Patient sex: M
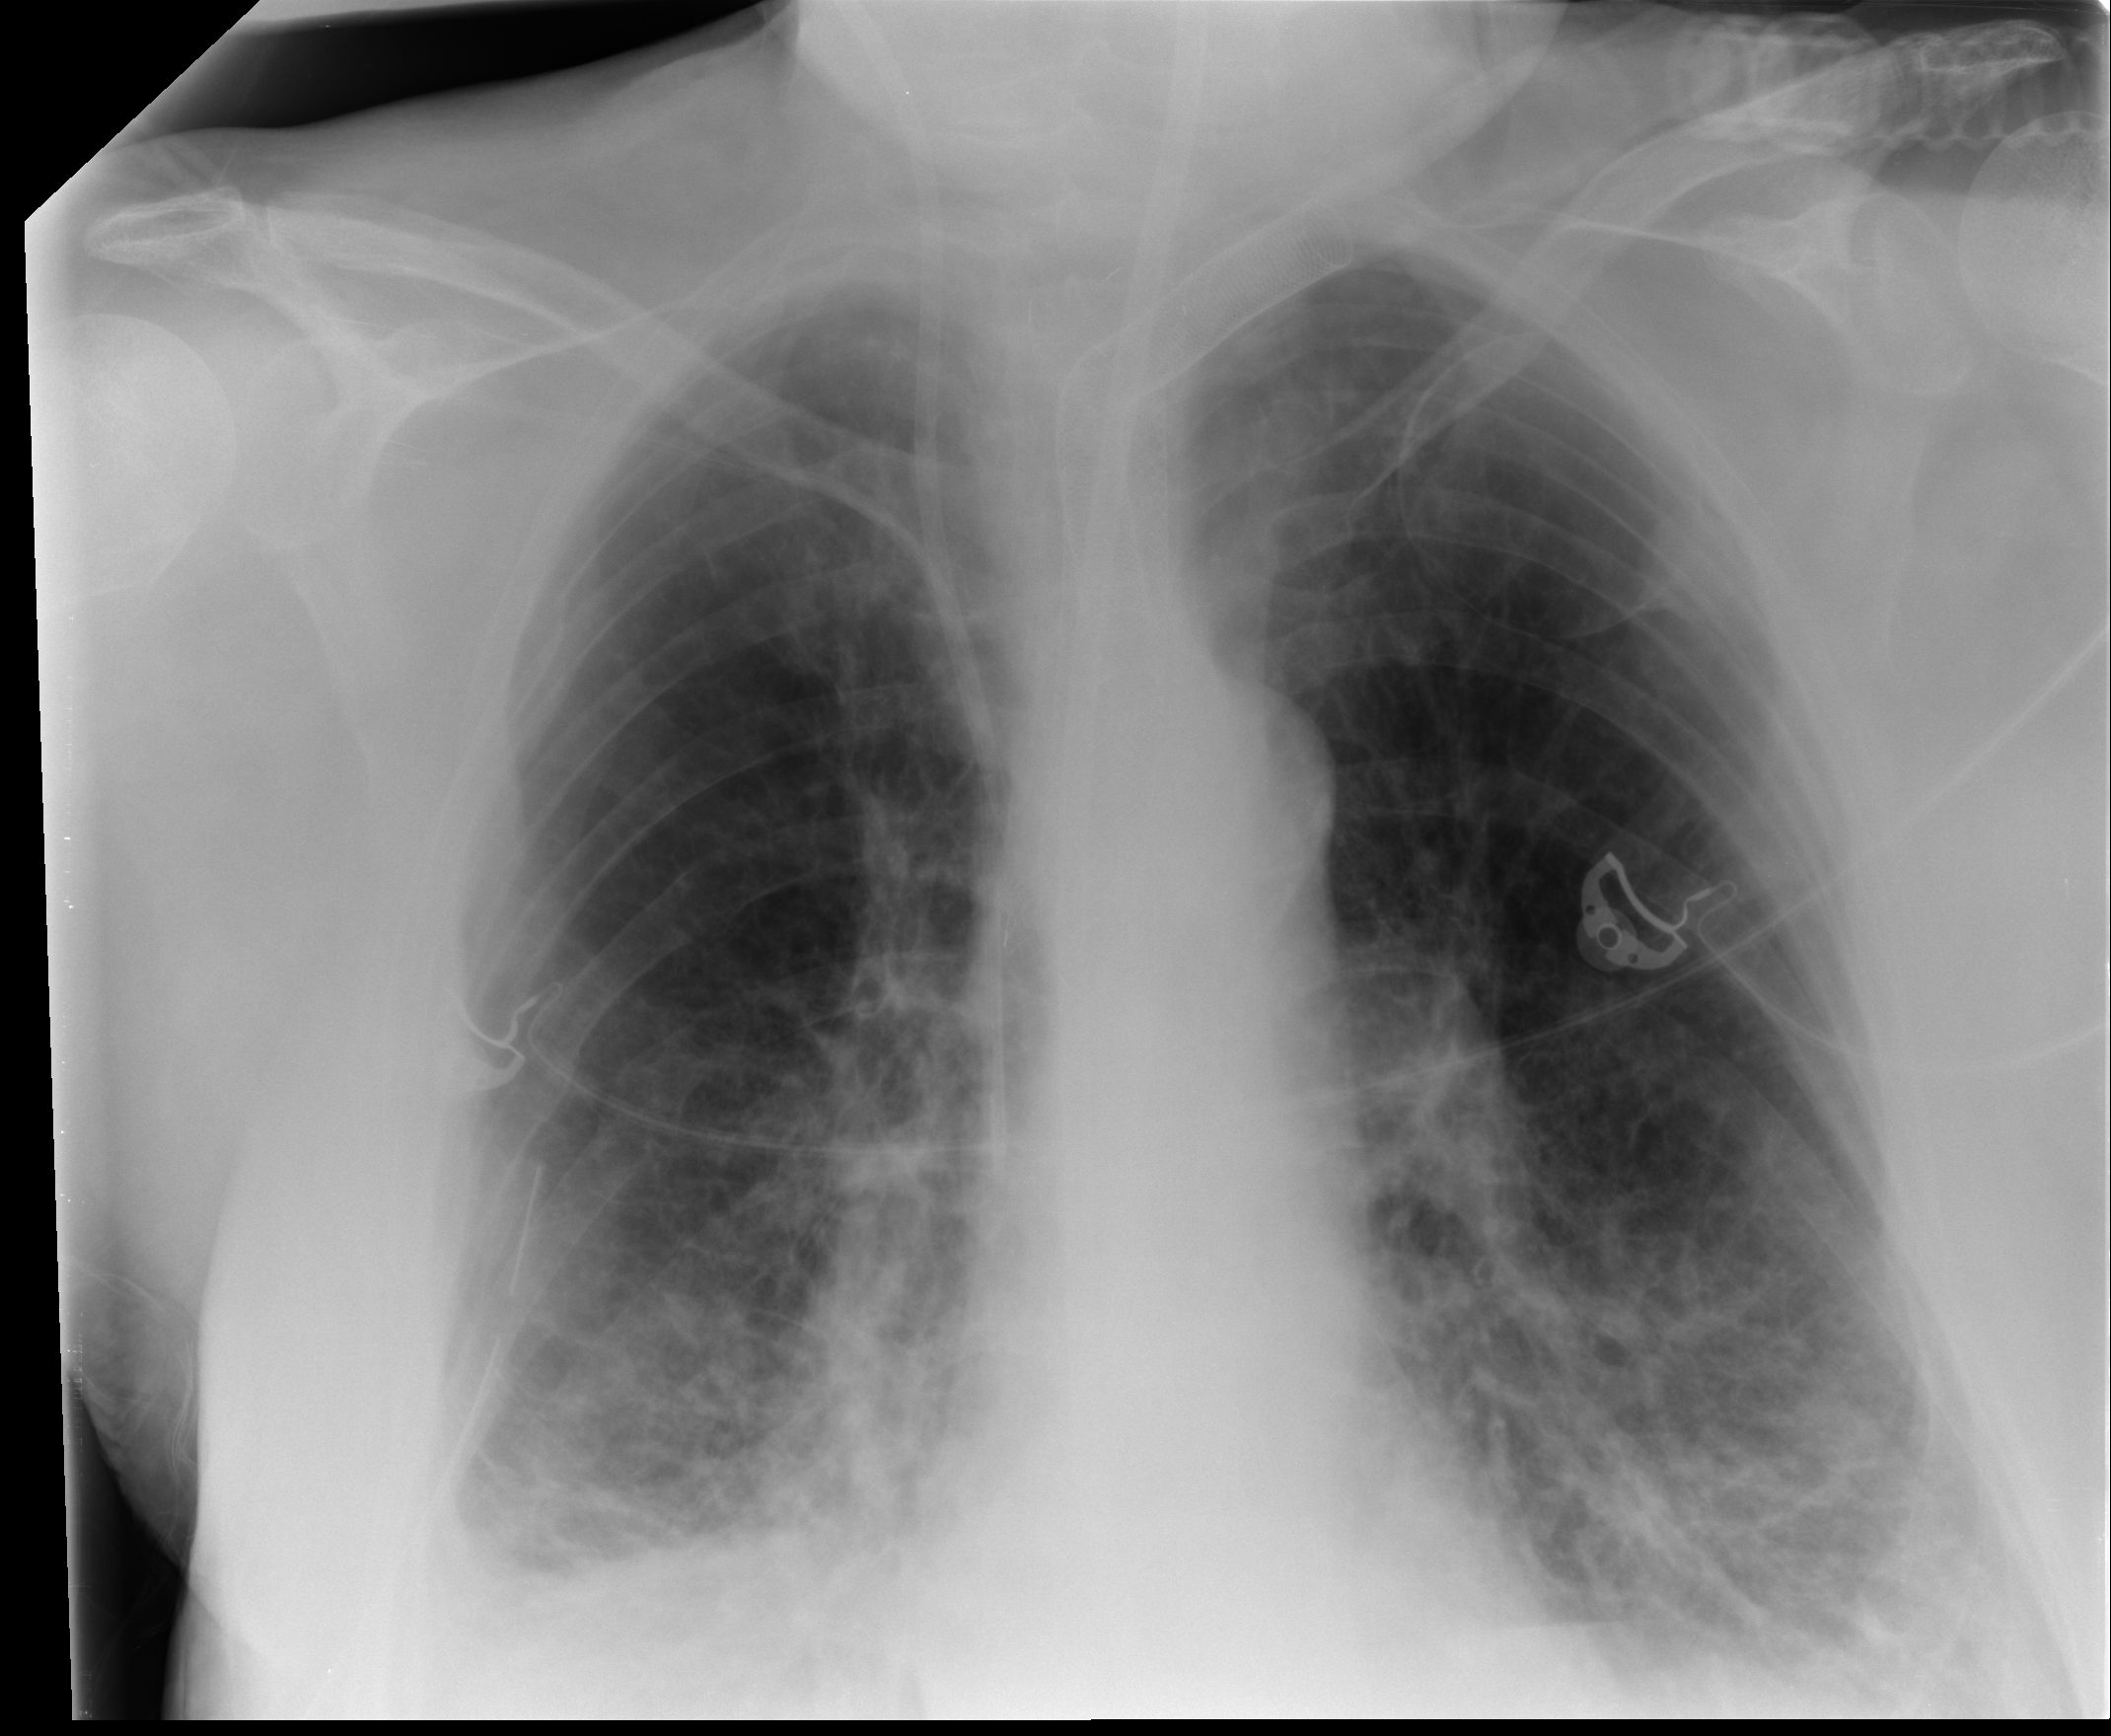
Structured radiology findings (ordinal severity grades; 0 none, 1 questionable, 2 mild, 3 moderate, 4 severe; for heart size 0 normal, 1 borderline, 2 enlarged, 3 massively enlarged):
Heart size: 0
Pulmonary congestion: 0
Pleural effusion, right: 2
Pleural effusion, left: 0
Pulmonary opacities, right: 2
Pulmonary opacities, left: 2
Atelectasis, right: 2
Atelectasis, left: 1